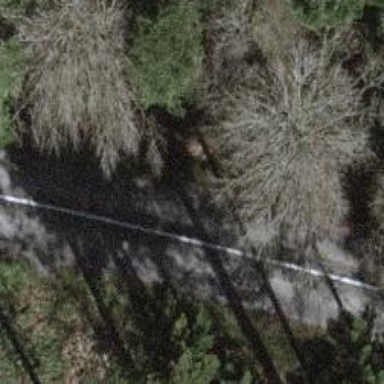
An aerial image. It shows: Tertiary road.